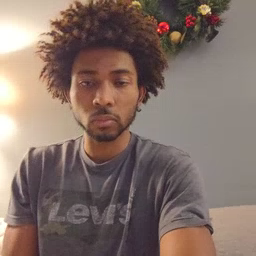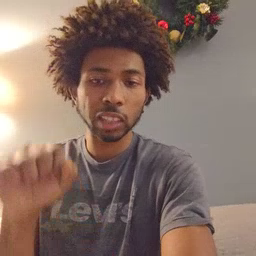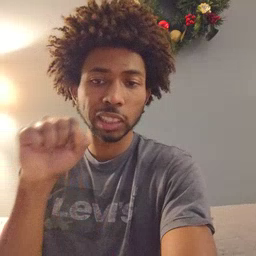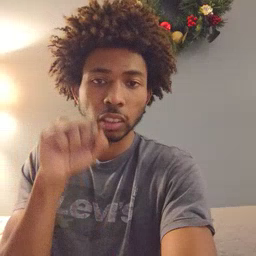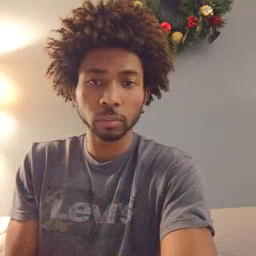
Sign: carrot